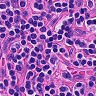
Metastatic tissue present: no